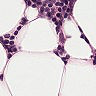
Metastatic tissue present: no